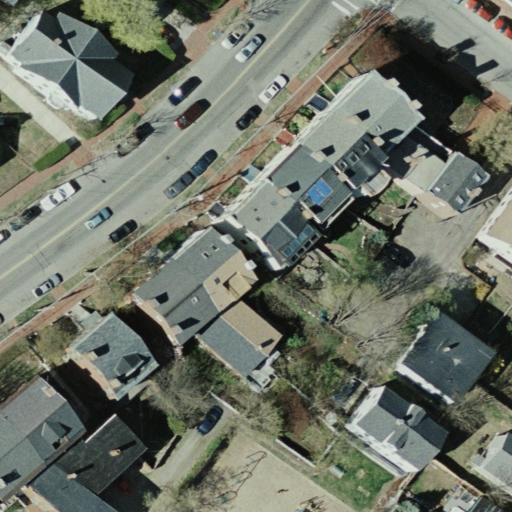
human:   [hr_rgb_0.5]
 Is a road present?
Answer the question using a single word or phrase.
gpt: yes

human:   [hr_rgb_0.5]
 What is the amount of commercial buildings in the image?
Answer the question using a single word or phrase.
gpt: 0

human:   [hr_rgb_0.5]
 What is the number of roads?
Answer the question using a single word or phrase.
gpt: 4

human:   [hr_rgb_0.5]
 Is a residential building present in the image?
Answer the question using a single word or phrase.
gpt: yes

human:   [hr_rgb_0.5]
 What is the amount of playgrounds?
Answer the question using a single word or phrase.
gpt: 1

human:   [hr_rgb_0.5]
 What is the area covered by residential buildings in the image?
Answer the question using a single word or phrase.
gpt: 199m2

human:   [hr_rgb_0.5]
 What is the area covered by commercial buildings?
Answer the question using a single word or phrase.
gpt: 0m2

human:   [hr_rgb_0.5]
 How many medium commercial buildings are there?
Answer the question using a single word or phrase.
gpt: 0

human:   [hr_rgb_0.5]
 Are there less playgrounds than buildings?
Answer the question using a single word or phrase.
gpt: no

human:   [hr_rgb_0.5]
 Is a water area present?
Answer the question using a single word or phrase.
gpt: no

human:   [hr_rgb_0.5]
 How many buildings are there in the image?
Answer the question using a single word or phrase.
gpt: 1

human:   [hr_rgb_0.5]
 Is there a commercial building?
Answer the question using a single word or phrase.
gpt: no

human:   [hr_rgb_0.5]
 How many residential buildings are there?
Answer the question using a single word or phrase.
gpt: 1

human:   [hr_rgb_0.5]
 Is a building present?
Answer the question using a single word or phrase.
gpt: yes

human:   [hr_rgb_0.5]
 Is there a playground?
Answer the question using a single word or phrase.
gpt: yes

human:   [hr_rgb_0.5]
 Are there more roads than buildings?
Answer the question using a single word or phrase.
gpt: yes

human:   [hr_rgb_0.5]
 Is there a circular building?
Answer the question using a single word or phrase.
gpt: no

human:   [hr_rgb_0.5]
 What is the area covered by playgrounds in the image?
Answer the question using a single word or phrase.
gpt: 438m2

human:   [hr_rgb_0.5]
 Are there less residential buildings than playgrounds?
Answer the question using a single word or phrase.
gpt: no

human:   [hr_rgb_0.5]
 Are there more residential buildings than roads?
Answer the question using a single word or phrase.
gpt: no

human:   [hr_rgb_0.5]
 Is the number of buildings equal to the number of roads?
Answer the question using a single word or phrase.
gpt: no

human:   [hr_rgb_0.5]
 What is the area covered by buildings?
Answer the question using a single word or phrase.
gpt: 199m2

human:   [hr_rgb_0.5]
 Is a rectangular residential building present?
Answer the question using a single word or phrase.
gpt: no

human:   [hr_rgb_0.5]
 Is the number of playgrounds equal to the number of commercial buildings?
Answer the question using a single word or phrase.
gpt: no

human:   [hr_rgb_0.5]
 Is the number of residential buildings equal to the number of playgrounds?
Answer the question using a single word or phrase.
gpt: yes

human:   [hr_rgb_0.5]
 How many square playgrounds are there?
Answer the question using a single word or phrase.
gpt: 0

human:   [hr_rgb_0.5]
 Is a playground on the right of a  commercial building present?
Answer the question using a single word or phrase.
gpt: no

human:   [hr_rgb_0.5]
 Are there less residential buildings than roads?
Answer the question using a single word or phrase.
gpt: yes

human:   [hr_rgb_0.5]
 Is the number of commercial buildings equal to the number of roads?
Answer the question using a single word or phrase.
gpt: no

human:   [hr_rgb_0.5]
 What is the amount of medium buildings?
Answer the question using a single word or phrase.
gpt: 1

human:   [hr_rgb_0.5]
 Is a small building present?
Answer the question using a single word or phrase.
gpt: no

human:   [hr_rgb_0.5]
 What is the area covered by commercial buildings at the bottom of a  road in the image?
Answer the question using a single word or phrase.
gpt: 0m2

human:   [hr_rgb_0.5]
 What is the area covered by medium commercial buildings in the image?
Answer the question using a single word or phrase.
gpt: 0m2

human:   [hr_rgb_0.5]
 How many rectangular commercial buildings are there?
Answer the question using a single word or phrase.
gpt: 0

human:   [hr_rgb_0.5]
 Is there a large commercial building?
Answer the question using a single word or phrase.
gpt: no

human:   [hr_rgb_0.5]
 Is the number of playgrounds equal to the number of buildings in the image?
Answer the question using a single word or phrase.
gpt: yes

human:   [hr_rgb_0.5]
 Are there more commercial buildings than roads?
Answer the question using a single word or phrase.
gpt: no

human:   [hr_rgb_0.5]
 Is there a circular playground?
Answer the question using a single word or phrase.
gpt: no

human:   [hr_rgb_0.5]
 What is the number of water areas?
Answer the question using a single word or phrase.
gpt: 0

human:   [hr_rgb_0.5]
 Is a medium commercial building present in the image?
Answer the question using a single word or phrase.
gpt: no

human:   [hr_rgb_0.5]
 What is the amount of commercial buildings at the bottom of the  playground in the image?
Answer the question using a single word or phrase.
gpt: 0

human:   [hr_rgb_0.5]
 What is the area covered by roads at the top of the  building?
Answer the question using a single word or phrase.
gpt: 0m2

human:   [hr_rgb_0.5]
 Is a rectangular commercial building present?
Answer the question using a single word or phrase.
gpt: no

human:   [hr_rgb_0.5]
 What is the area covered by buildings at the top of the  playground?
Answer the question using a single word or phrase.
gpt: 199m2

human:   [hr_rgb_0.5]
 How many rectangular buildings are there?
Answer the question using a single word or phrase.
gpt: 0

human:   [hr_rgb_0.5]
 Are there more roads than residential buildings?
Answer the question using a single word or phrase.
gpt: yes

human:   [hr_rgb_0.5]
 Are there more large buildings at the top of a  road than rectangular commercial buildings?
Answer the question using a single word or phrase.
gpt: no

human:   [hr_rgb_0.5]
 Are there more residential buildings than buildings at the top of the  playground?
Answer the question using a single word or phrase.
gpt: no

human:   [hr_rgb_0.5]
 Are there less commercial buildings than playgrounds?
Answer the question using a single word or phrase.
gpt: yes

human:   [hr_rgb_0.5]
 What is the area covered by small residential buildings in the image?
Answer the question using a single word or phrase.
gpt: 0m2

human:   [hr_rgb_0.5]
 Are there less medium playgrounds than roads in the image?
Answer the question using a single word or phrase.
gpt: yes

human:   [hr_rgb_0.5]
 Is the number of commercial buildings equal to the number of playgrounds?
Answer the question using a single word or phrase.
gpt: no

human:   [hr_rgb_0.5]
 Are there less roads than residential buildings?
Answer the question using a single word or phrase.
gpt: no

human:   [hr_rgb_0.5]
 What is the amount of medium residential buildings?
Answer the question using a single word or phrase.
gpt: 1

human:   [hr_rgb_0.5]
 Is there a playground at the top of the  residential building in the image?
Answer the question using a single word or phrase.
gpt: no

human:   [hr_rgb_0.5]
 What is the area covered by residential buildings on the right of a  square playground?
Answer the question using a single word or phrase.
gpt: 0m2

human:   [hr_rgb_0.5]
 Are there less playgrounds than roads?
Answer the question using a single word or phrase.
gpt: yes

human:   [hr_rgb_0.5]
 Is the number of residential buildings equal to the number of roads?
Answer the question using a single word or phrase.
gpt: no

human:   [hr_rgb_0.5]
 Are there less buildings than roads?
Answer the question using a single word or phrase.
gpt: yes

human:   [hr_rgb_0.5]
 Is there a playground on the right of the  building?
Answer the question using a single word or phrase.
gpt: no

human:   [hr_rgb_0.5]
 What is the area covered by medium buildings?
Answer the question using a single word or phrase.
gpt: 199m2

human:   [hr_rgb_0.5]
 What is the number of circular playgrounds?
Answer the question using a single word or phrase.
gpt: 0

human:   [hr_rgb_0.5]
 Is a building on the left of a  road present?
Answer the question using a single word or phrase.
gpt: no

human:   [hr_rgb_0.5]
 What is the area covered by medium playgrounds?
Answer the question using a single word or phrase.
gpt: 438m2